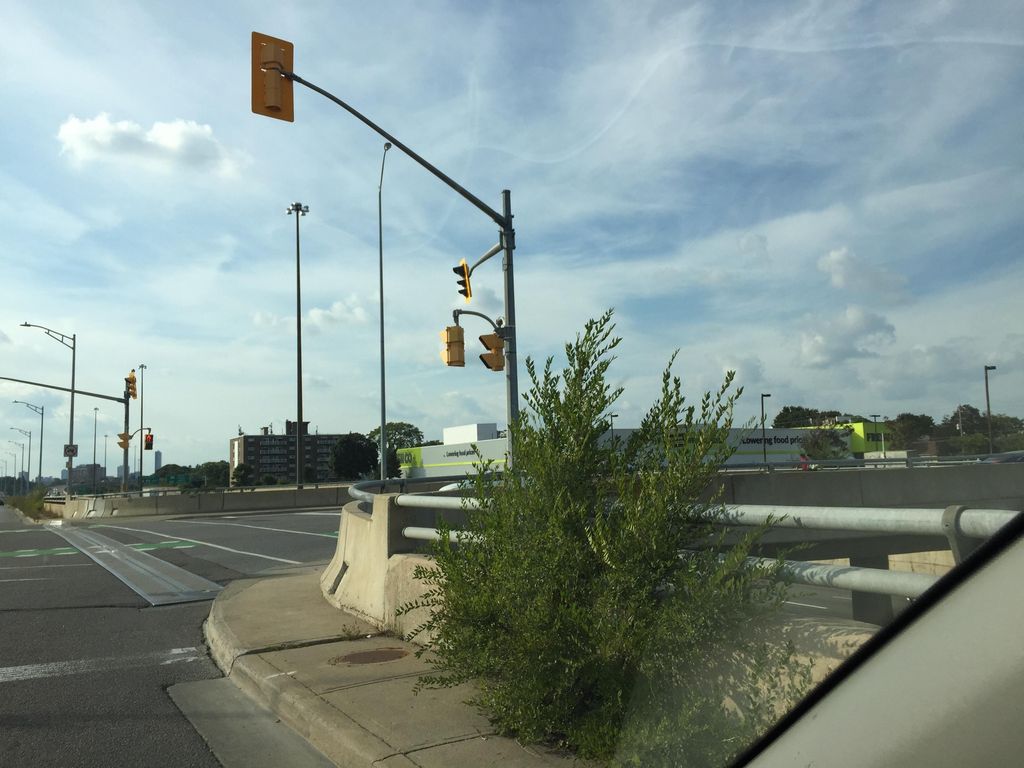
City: kitchener-waterloo